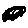
Label: tree